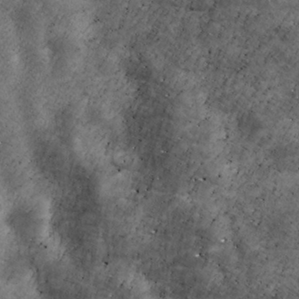
Label: non_frost